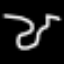
Label: squiggle